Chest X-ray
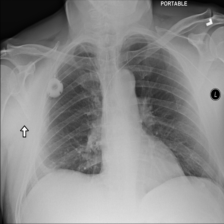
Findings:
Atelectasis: negative
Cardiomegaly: negative
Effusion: negative
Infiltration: negative
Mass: negative
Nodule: positive
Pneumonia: negative
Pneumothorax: negative
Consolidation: negative
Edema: negative
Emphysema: negative
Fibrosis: negative
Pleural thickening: negative
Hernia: negative